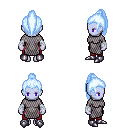
a pixel art fantasy rpg character, female body template, dark elf, purple skin, chain mail, red pants, white cyan long topknot hairstyle, white cloth bandages, metal boots, four views (front, back, left, right), 2x2 character sprite sheet, small pixel art, hard edges, no anti-aliasing